Question: To my shame, I can't fully understand the meaning one of the fragment in the formula of the probability of a document in Multinomial Naive Bayes Model.
It is about paper <URL>, formula #5:

The problematic fragment is 'P(|d_i|)' - I can't fully understand, what does this probability mean? Does it simply probability of the i-th document? If so, why it contains '|...|' operation?
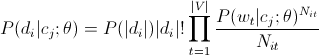
Answer: '|d_i|' is the number of words in the ith document. The 'P(|d_i|)' term is the probability of generating a document with exactly '|d_i|' words.